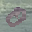
Label: 0